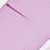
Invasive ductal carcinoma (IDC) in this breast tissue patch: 0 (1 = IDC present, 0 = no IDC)